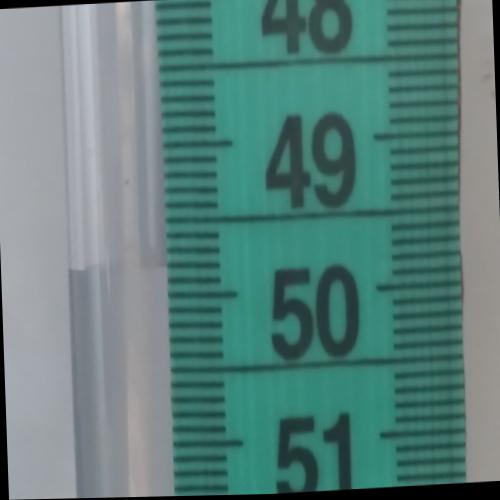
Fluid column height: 49.8 cm